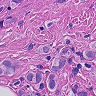
Metastatic tissue present: yes